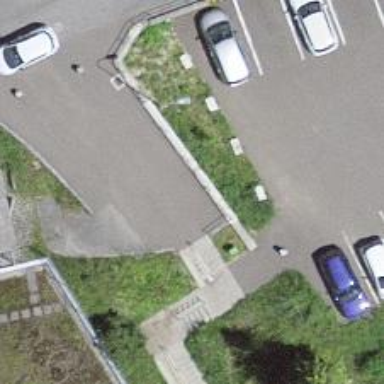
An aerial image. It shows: Set of steps on the road.